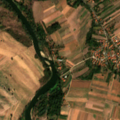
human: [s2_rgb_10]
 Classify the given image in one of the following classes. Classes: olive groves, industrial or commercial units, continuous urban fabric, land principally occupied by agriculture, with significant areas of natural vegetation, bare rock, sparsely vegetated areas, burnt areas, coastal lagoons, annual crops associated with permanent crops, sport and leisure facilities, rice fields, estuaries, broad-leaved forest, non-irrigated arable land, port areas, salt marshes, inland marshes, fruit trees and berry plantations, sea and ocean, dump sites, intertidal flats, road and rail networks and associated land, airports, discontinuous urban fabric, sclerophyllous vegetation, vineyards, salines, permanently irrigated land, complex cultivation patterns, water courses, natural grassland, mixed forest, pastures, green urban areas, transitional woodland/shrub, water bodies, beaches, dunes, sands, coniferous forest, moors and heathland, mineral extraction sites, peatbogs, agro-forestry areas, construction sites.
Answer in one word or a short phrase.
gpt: discontinuous urban fabric, non-irrigated arable land, complex cultivation patterns, broad-leaved forest, transitional woodland/shrub, water courses